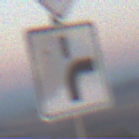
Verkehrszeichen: VerlaufVorfahrtsstrasse8
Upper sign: Vorfahrtsstrasse
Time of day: SunriseSunset
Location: Outdoor (Nature)
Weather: Clear
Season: NotSpecified
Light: Natural